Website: bh-photo
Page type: customer-info-address
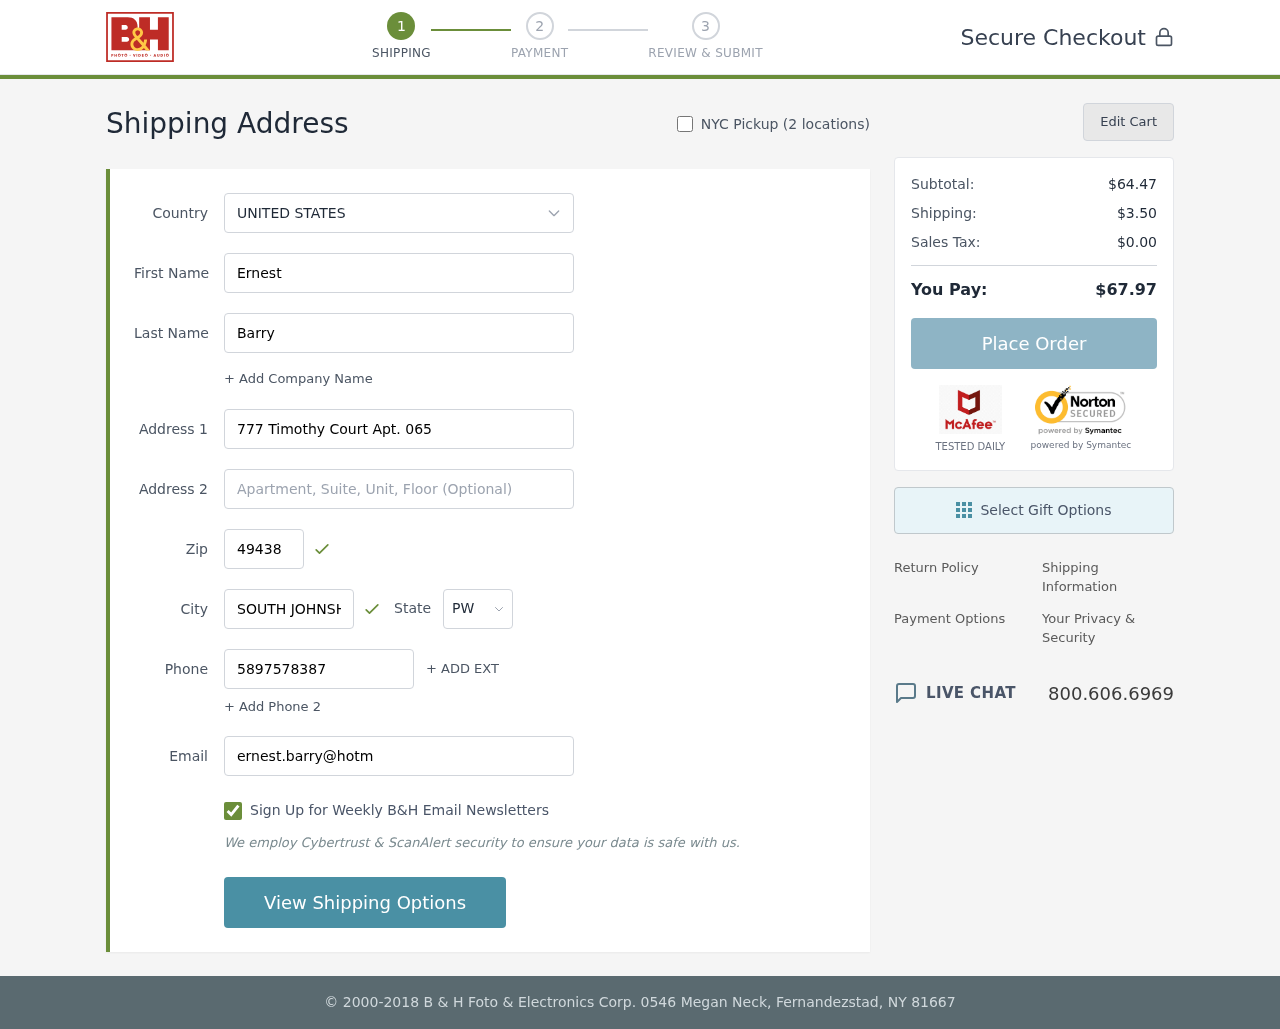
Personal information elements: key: PII_CITY
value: South Johnshire
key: PII_COUNTRY
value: United States
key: PII_EMAIL
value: ernest.barry@hotmail.com
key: PII_FIRSTNAME
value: Ernest
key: PII_LASTNAME
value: Barry
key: PII_PHONE
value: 5897578387
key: PII_POSTCODE
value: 49438
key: PII_STATE_ABBR
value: PW
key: PII_STREET
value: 777 Timothy Court Apt. 065
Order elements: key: ORDER_SUBTOTAL
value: $64.47
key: ORDER_SHIPPING_COST
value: $3.50
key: ORDER_TAX
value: $0.00
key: ORDER_TOTAL
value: $67.97